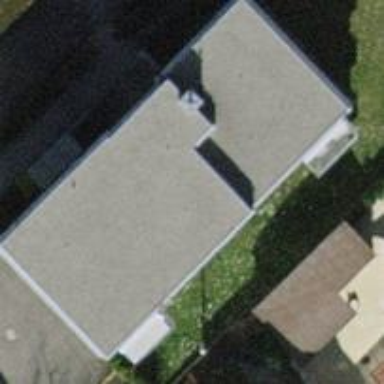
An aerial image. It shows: Flat-roofed apartment building.